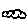
Label: cloud